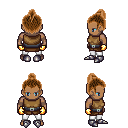
a pixel art fantasy rpg character, male body template, human, dark skin, leather chest armor, white pants, brown short topknot hairstyle, gold gloves, metal boots, four views (front, back, left, right), 2x2 character sprite sheet, small pixel art, hard edges, no anti-aliasing